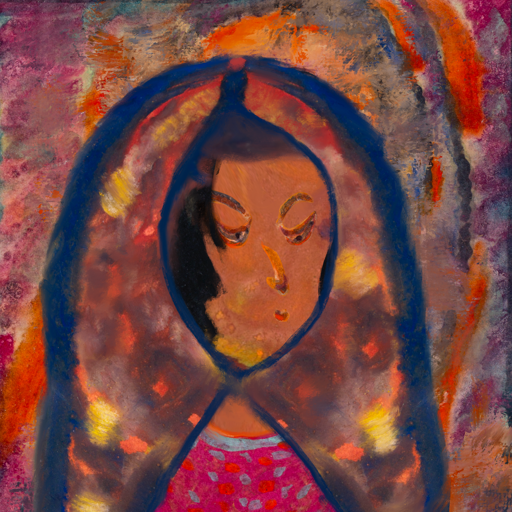
Background: Experience, Head And Neck Side: Mother_And_Son_Son, Face Side: Hypocrite, Bust: Sisters, Hair Side: Mosgoul, Head Accessory: Mother_And_Son_Mother_Scarf, Second Necklace: Blank, Necklace: Blank, Baby: Blank